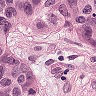
Metastatic tissue present: yes